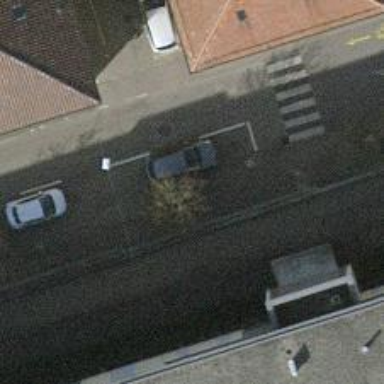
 featuring sidewalks on both sides and opposite cycleway."